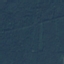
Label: Forest